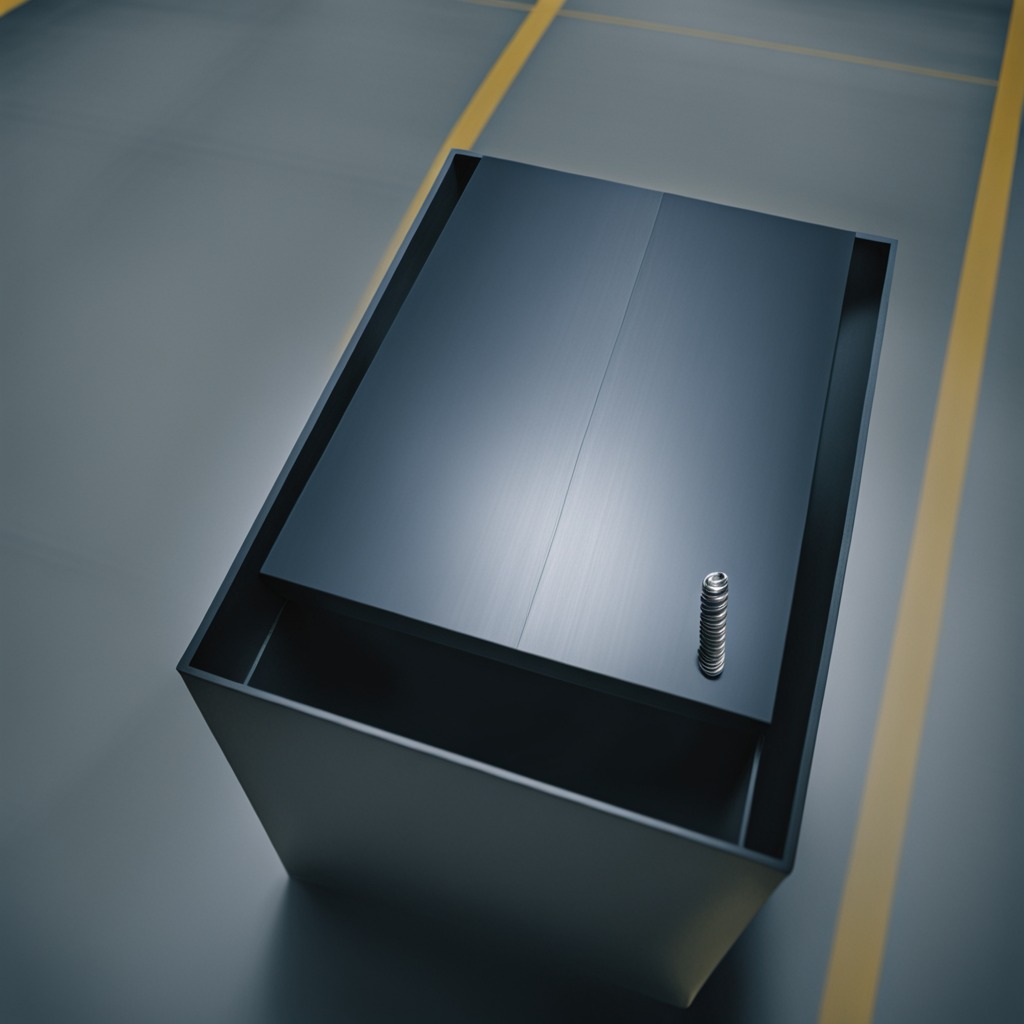
A coiled metal spring lies on the toolbox surface in an airplane hangar workshop 8K.